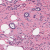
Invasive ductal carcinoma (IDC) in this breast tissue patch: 1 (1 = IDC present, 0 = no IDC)